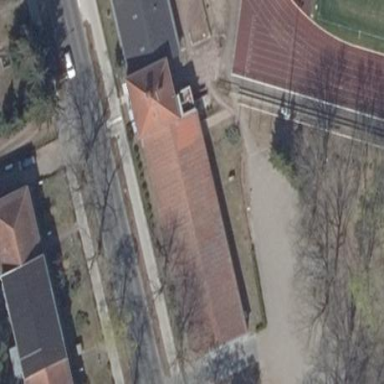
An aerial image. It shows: Sports center with gabled roof oriented along the building.